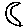
Label: moon